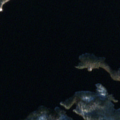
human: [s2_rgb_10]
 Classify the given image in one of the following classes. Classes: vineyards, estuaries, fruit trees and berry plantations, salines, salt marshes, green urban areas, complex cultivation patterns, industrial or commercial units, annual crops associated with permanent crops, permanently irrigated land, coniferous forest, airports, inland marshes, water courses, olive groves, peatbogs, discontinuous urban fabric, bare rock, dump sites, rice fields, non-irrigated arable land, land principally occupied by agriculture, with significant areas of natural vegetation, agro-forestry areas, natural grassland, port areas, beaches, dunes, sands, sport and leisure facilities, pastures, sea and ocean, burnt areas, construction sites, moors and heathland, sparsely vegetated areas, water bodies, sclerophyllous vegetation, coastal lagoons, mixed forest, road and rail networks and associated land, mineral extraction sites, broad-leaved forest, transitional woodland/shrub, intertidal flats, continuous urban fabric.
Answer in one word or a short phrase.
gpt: coniferous forest, mixed forest, water bodies